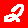
Digit: 2